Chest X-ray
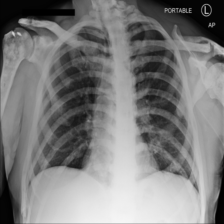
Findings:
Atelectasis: negative
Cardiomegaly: negative
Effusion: negative
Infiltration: negative
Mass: negative
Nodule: negative
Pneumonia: negative
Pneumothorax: negative
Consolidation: negative
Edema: negative
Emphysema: negative
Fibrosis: negative
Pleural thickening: negative
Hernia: negative